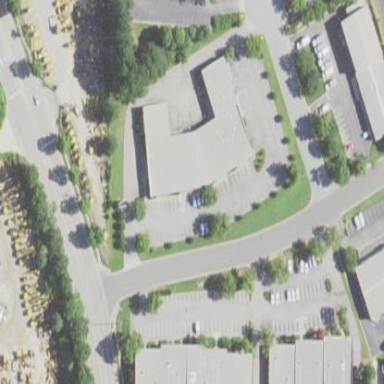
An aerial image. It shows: Commercial building.